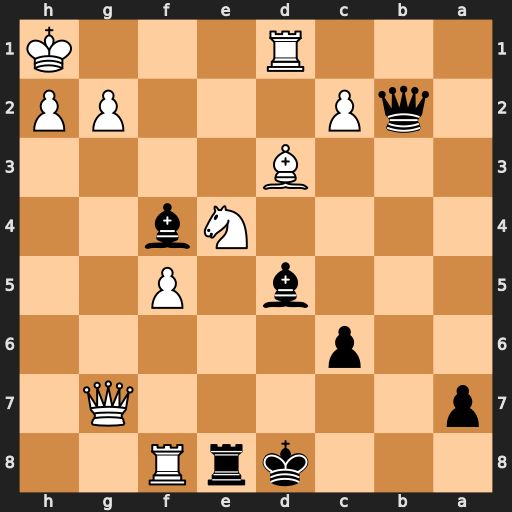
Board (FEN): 3krR2/p5Q1/2p5/3b1P2/4Nb2/3B4/1qP3PP/3R3K
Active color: b
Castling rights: -
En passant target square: -
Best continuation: Qxg7 Rxe8+ Kxe8